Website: home-depot
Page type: payment
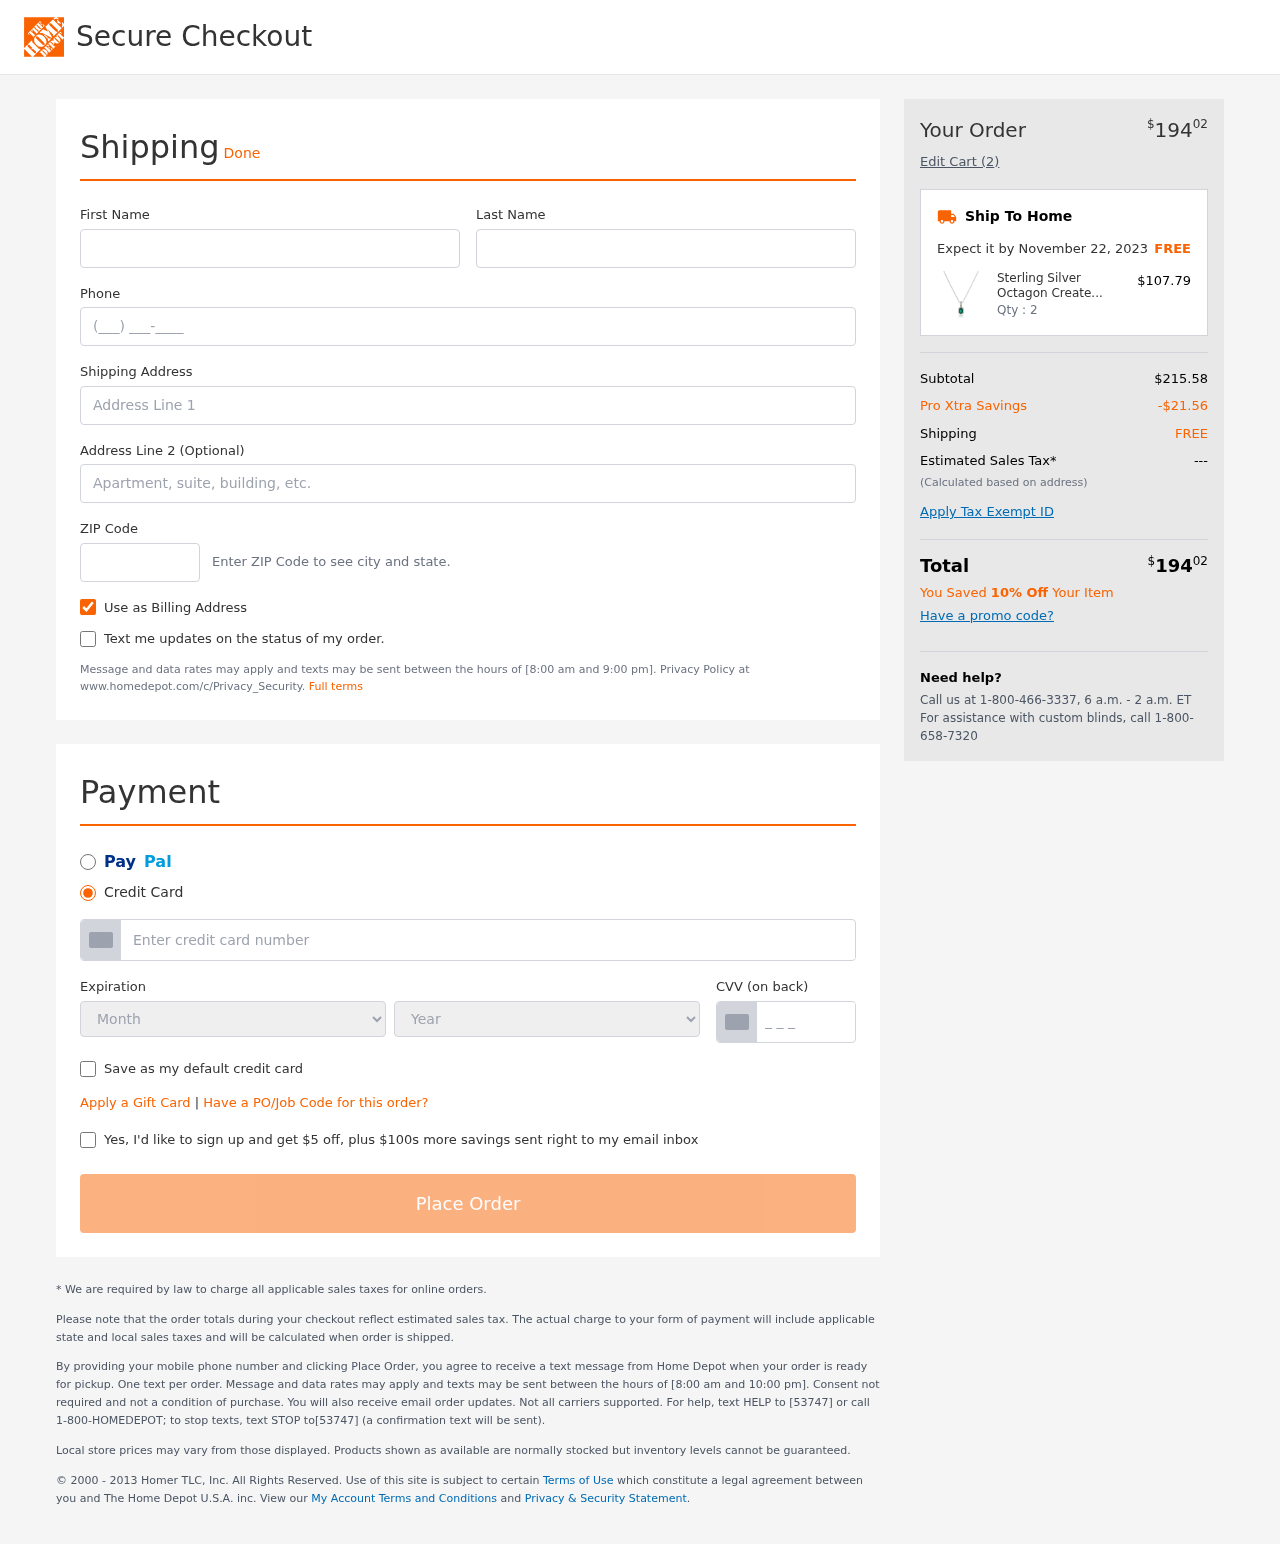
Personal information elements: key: PII_CARD_CVV
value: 402
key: PII_CARD_EXPIRY_MONTH
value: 11
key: PII_CARD_EXPIRY_YEAR
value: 30
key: PII_CARD_NUMBER
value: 2275 6106 5887 5844
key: PII_FIRSTNAME
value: Brittany
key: PII_LASTNAME
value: Harris
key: PII_PHONE
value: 2664812625
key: PII_POSTCODE
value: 16860
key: PII_STREET
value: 172 Marcus Glens
Product elements: key: PRODUCT1_NAME
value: Sterling Silver Octagon Created Emerald and Round Created White Sapphire Pendant Necklace
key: PRODUCT1_PRICE
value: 107.79
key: PRODUCT1_QUANTITY
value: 2
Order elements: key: ORDER_TOTAL
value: $19402
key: ORDER_NUM_ITEMS
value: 2
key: ORDER_DELIVERY_DATE
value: November 22, 2023
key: ORDER_SUBTOTAL
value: $215.58
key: ORDER_DISCOUNT
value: -$21.56
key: ORDER_SHIPPING_COST
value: FREE